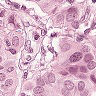
Metastatic tissue present: yes